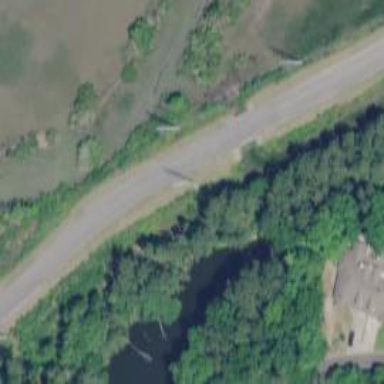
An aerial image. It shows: Unclassified road crossing abandoned railway on bridge.